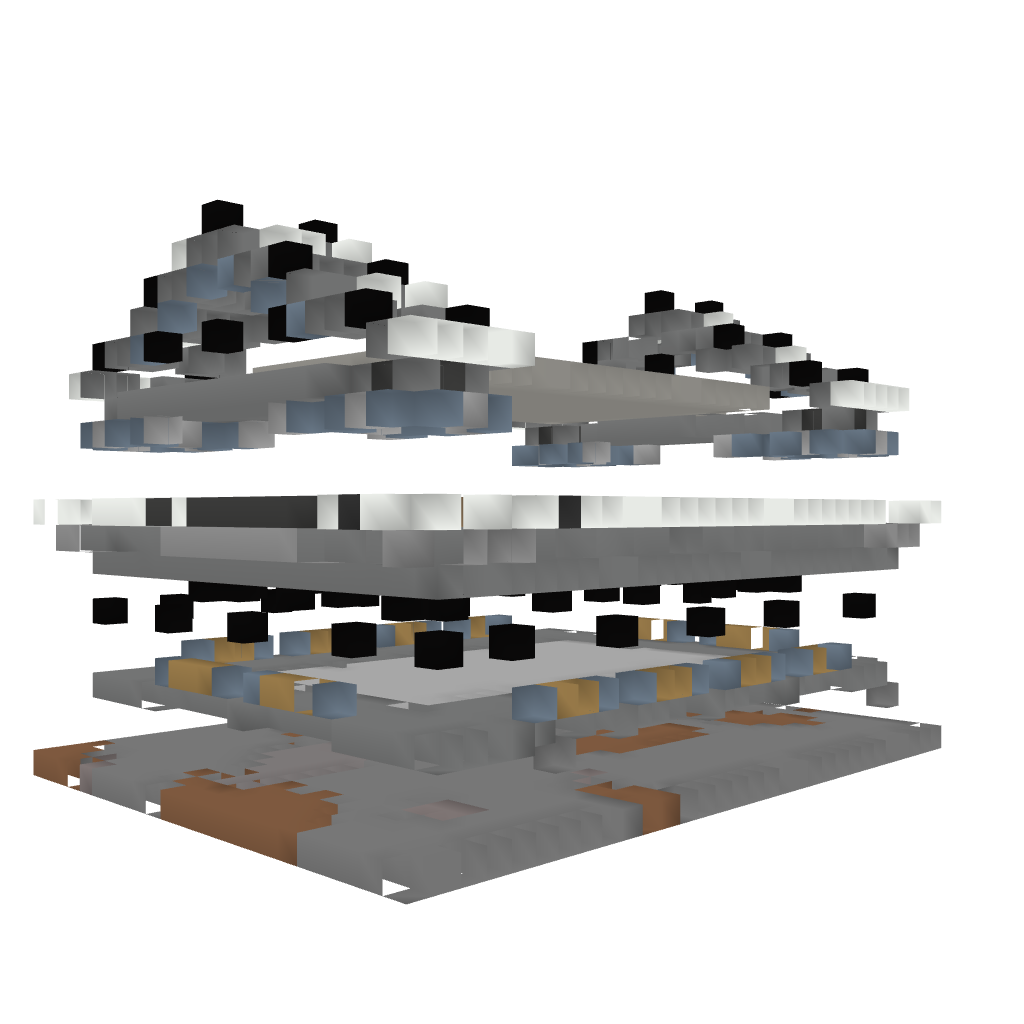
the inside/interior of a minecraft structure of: Roman Baths